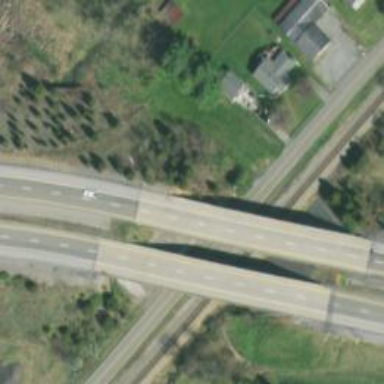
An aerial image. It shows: Bridge crossing over expressway trunk road.